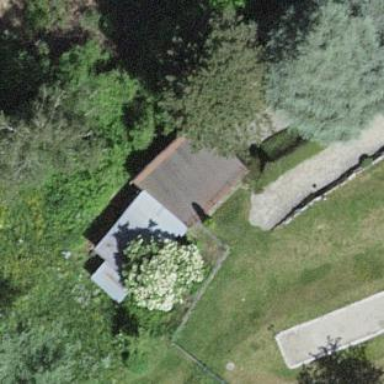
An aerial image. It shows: Shed building.